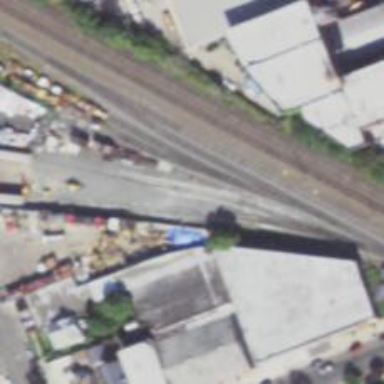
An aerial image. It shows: Railway yard.